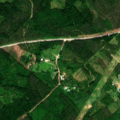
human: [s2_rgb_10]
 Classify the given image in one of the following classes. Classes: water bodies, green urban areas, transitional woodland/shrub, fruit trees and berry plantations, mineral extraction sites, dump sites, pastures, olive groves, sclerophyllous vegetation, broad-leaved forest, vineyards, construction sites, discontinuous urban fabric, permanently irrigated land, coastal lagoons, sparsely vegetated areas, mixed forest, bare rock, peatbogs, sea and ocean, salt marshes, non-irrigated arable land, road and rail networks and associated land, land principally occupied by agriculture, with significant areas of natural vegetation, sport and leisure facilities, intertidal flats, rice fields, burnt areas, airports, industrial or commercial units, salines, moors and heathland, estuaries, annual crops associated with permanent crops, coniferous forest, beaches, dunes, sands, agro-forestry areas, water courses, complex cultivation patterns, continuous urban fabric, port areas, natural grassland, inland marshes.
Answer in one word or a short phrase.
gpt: coniferous forest, mixed forest, transitional woodland/shrub